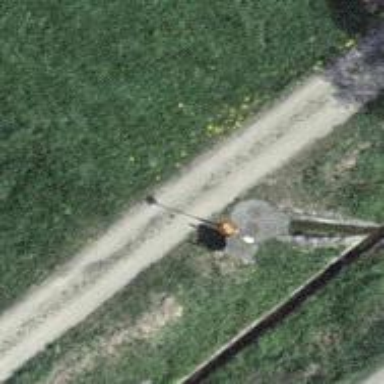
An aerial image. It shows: Pole with roof-covered pipeline marker.